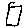
Label: square